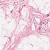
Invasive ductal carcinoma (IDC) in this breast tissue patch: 0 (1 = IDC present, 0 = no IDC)